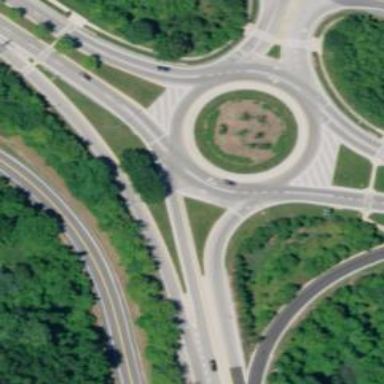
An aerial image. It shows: Roundabout junction on primary highway. It is part of expressway.